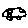
Label: car